Question: I can't find a button or an option to create a community in LifeRay 6.1 CE.

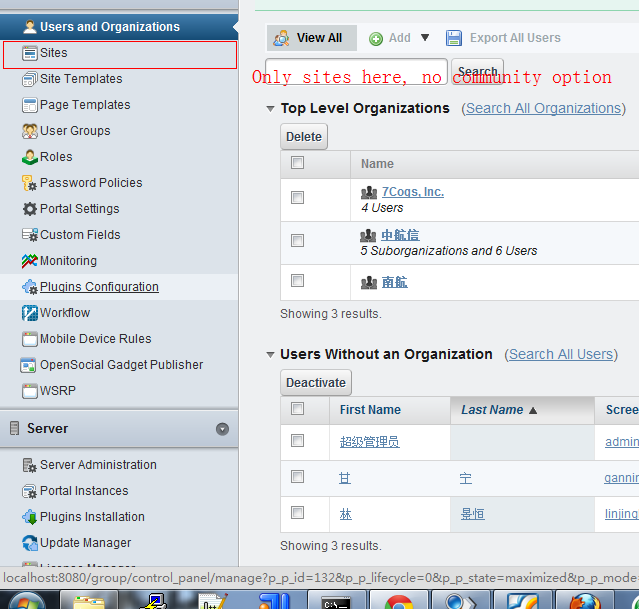
Answer: Communities have been renamed to sites in 6.1, as mentioned in this <URL>.